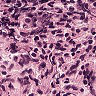
Metastatic tissue present: no